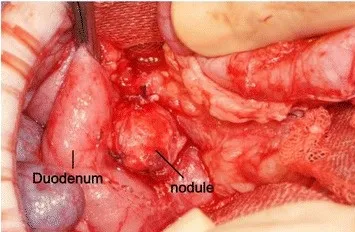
Macroscopic finding of the focus. A nodule with a clear margin was identified in the head of the pancreas at laparotomy.
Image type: medical_photograph (other_medical_photograph)